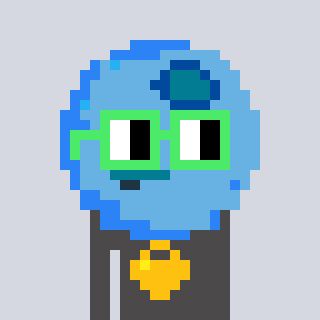
a pixel art character with square light green glasses, a blueberry-shaped head and a grayscale-colored body on a cool background